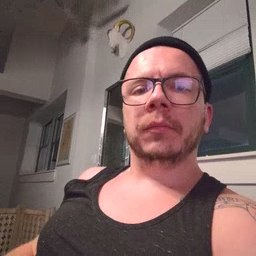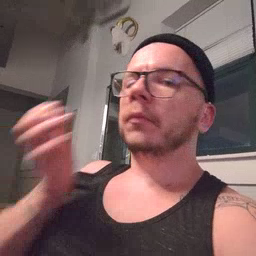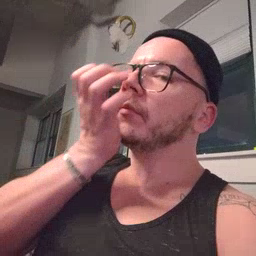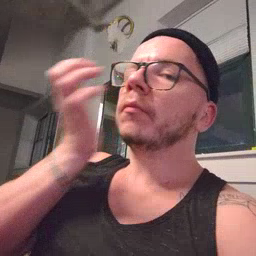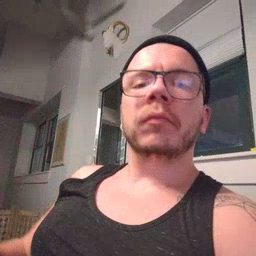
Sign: grass